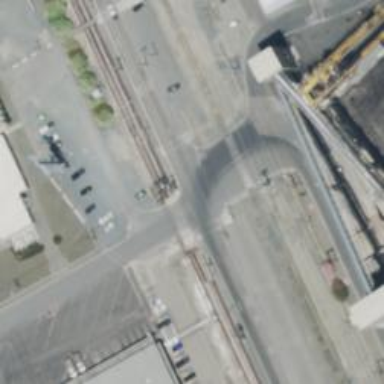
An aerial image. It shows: Railway level crossing.